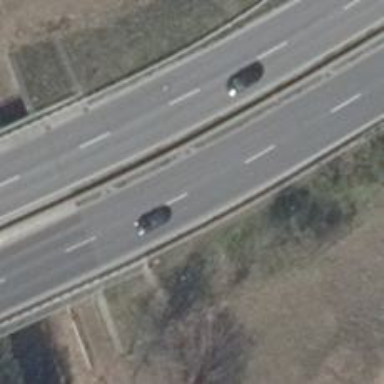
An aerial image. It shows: Primary highway bridge with asphalt surface and no sidewalk.